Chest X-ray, AP view. Patient: 50 years old, sex F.
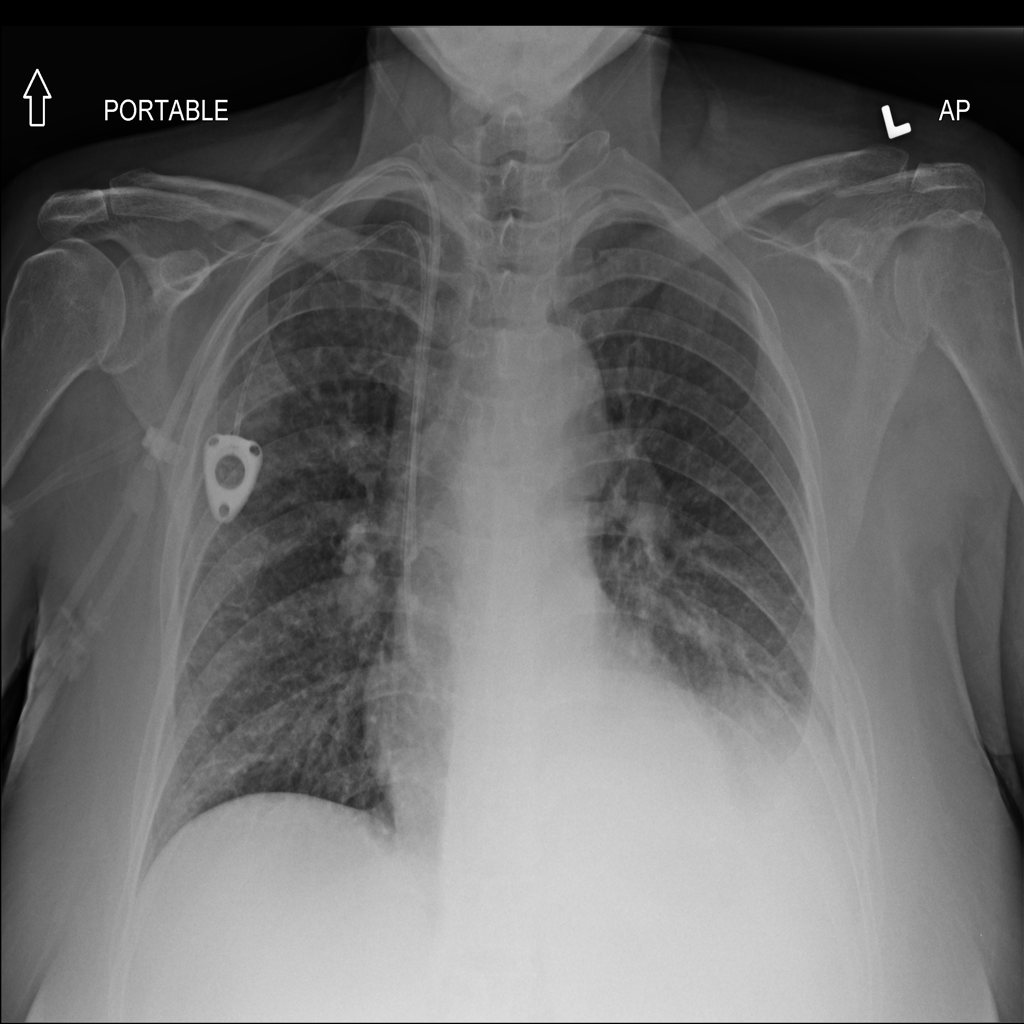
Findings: No Finding